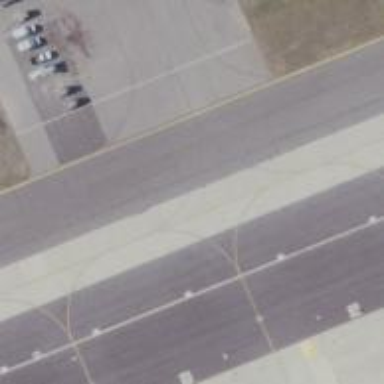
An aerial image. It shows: Image of taxiway at airport.